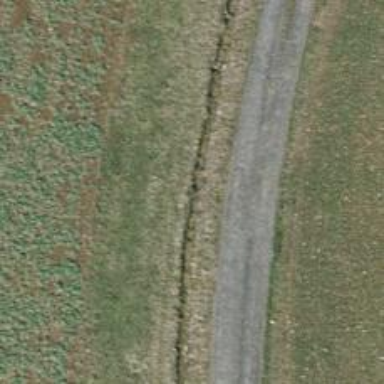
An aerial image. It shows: Ditch serving as waterway.